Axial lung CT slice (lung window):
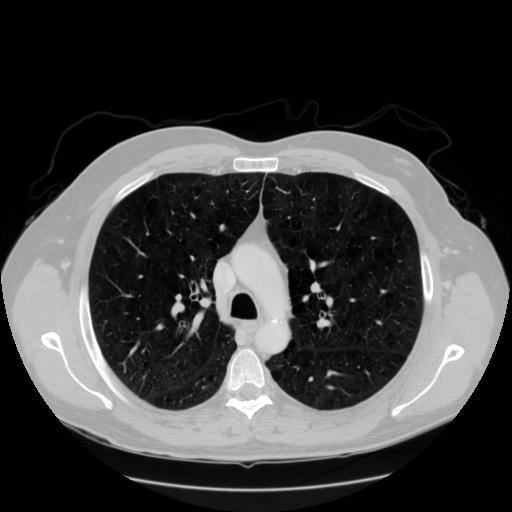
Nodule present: no